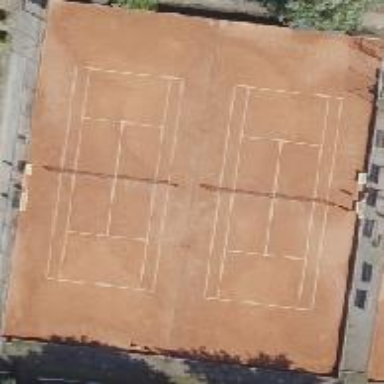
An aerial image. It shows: Fine gravel tennis pitch for leisure land.